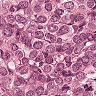
Metastatic tissue present: yes